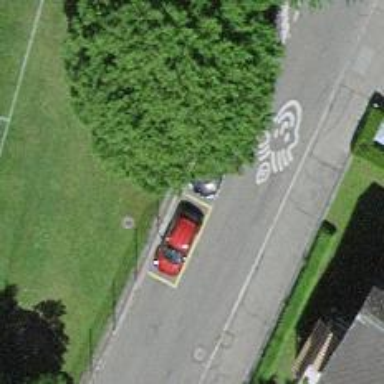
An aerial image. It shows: Car-sharing service available at this location.